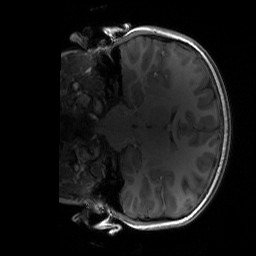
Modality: T1w
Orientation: coronal
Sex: male
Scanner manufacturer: siemens
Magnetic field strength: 3 T
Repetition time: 1.9 s
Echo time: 0.00243 s